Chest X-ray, PA view. Patient: 79 years old, sex F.
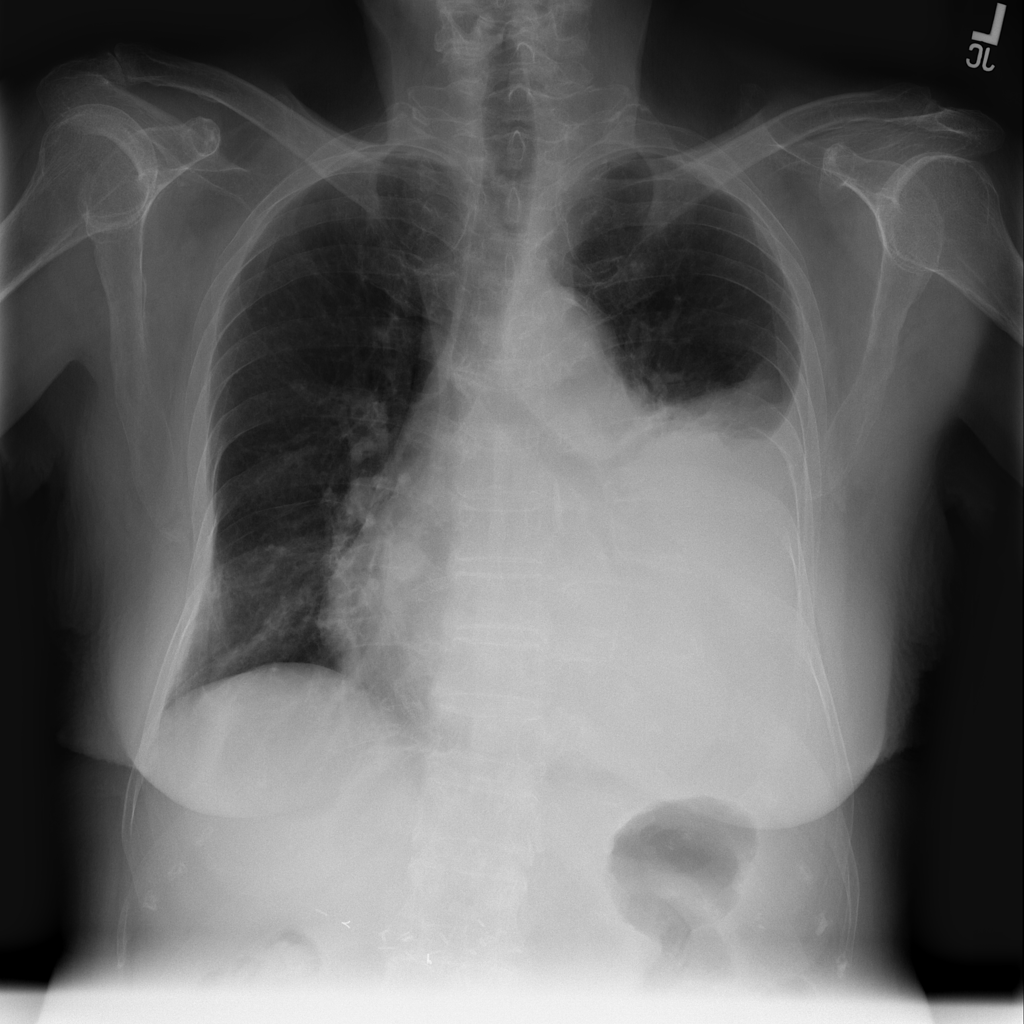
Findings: Effusion, Mass